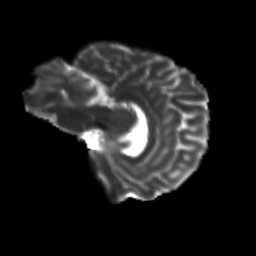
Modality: T2w
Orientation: sagittal
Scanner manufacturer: siemens
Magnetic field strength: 3 T
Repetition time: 9.2 s
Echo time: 0.084 s